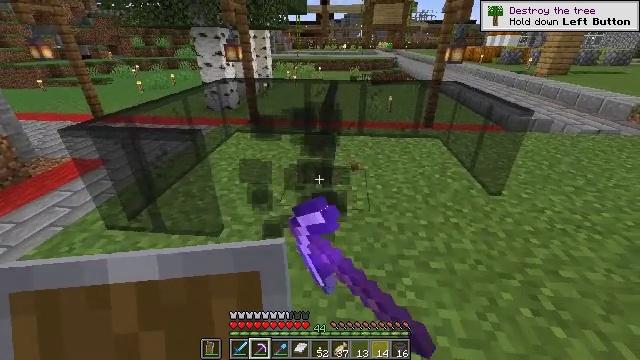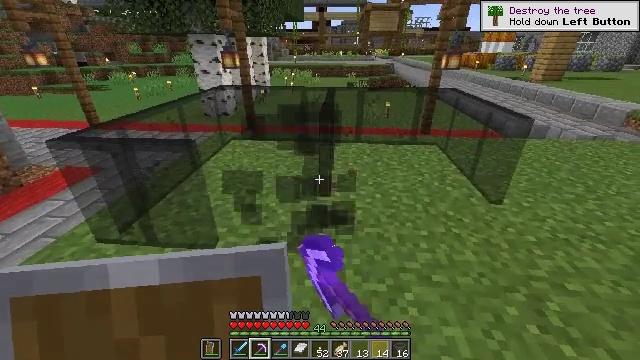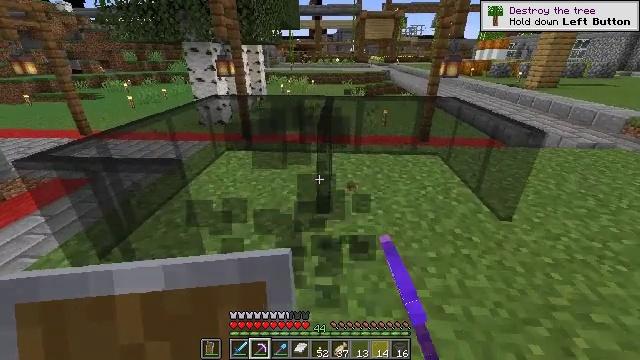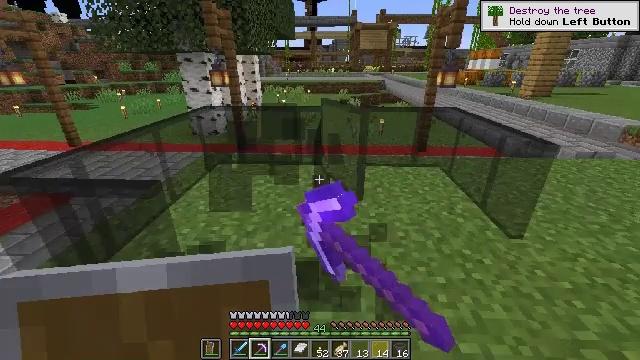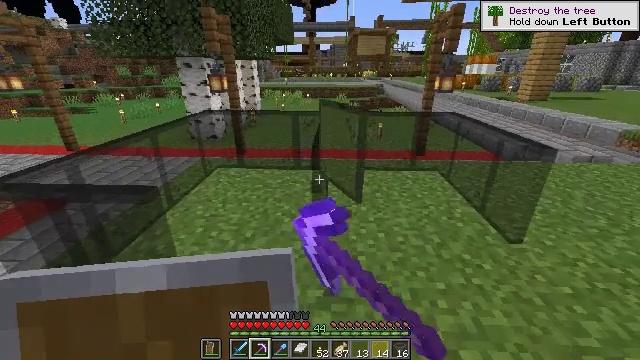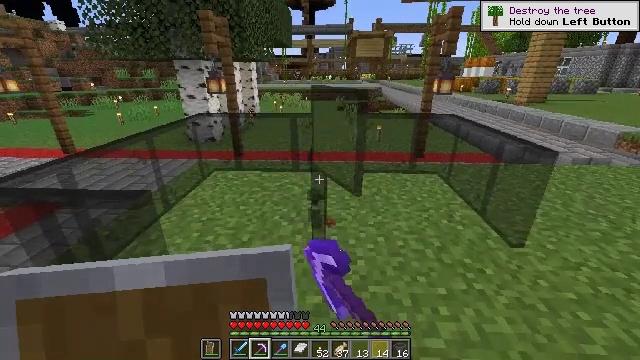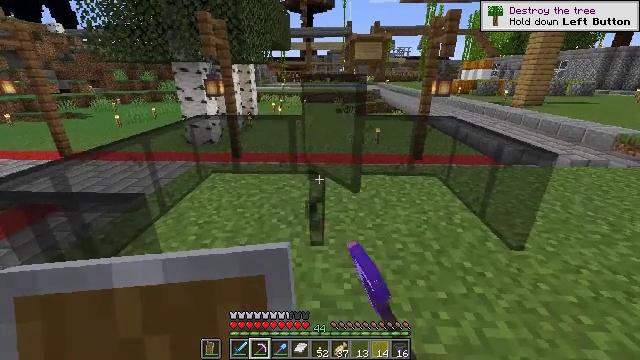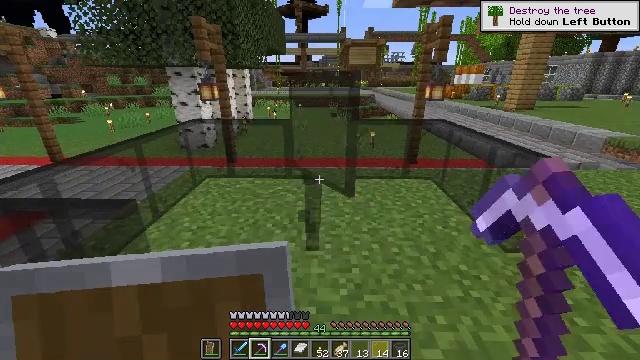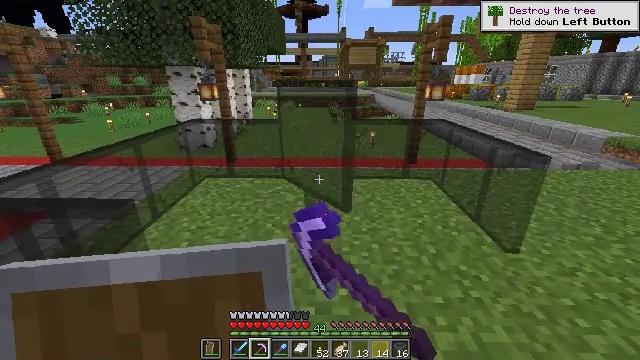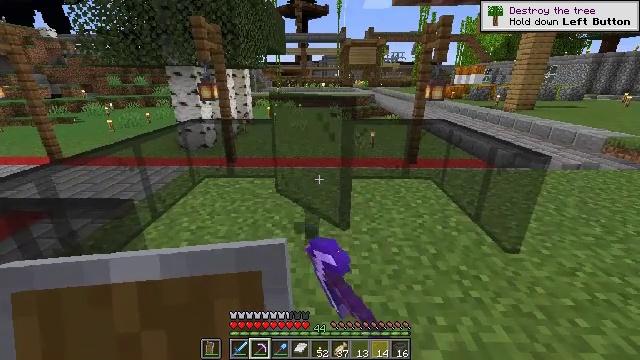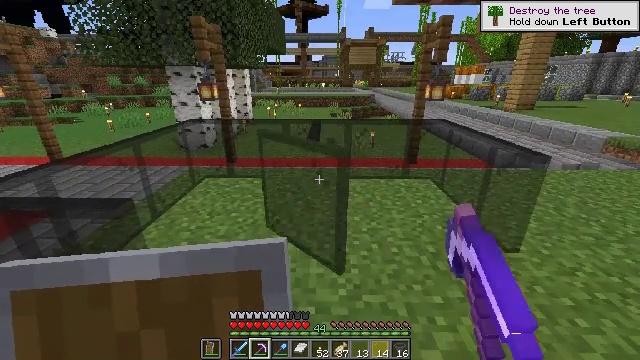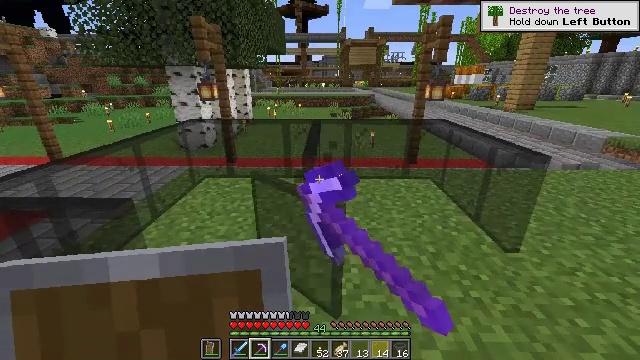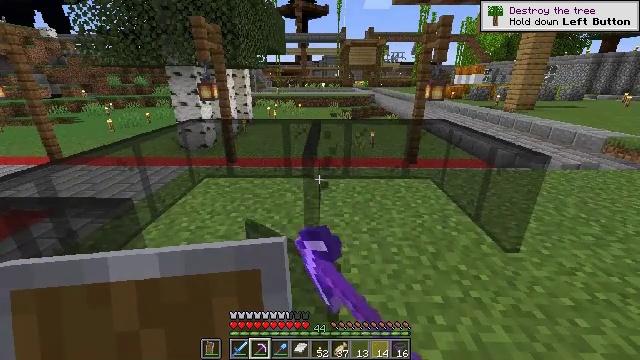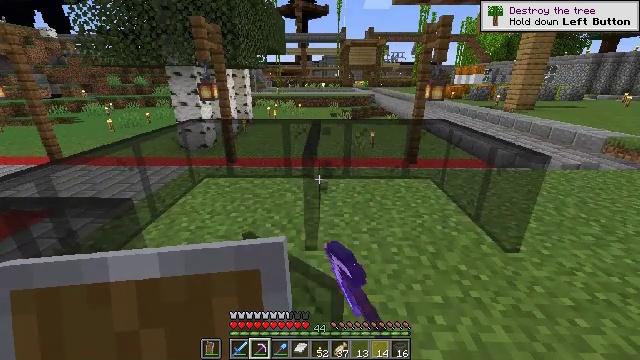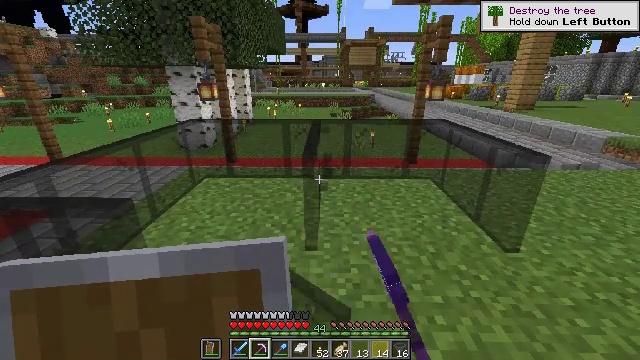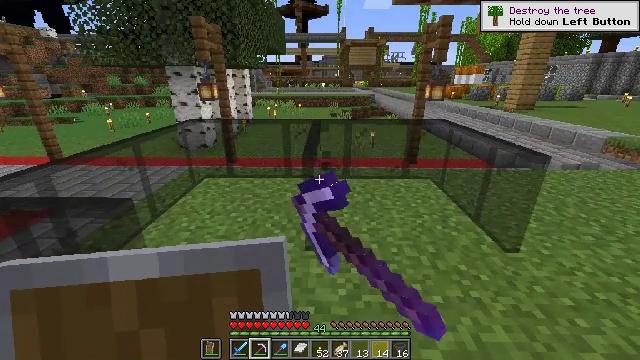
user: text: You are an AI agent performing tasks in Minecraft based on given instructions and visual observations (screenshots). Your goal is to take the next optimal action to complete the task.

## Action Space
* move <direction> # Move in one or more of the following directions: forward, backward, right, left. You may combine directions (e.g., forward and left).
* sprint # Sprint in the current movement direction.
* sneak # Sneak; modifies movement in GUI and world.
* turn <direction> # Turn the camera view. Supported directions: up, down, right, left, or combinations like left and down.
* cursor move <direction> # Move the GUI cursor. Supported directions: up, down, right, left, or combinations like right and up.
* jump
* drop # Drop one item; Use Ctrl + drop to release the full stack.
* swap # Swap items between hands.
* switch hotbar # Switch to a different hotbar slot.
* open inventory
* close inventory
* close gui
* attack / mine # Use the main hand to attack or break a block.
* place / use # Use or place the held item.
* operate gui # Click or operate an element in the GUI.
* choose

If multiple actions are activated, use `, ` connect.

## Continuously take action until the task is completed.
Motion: motion action
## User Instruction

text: Break the black stained glass pane to collect it.
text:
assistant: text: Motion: move forward, turn up, attack / mine
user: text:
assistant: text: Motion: move forward, turn up, attack / mine
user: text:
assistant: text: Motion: turn up, attack / mine
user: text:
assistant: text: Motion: attack / mine
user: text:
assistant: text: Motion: attack / mine
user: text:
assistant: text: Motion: attack / mine
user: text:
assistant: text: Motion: turn right, attack / mine
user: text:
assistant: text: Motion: attack / mine
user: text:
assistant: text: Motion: attack / mine
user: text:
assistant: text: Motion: attack / mine
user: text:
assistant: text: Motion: attack / mine
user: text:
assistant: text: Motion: attack / mine
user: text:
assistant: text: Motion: attack / mine
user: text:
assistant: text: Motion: attack / mine
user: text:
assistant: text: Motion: attack / mine
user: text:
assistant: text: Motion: attack / mine
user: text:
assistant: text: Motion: attack / mine
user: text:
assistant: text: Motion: turn left, attack / mine
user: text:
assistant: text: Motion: attack / mine
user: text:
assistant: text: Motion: attack / mine
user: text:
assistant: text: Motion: attack / mine
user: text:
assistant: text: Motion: attack / mine
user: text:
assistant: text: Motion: move forward, attack / mine
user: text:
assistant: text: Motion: move forward, attack / mine
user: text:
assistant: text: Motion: move forward, attack / mine
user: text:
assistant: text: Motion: attack / mine
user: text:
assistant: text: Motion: turn down, attack / mine
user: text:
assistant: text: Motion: turn down, attack / mine
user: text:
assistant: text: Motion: attack / mine
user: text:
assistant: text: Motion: attack / mine